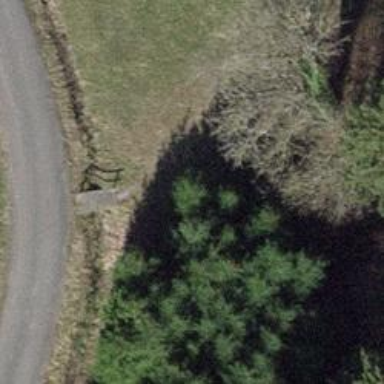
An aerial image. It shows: Footway bridge with ground surface.